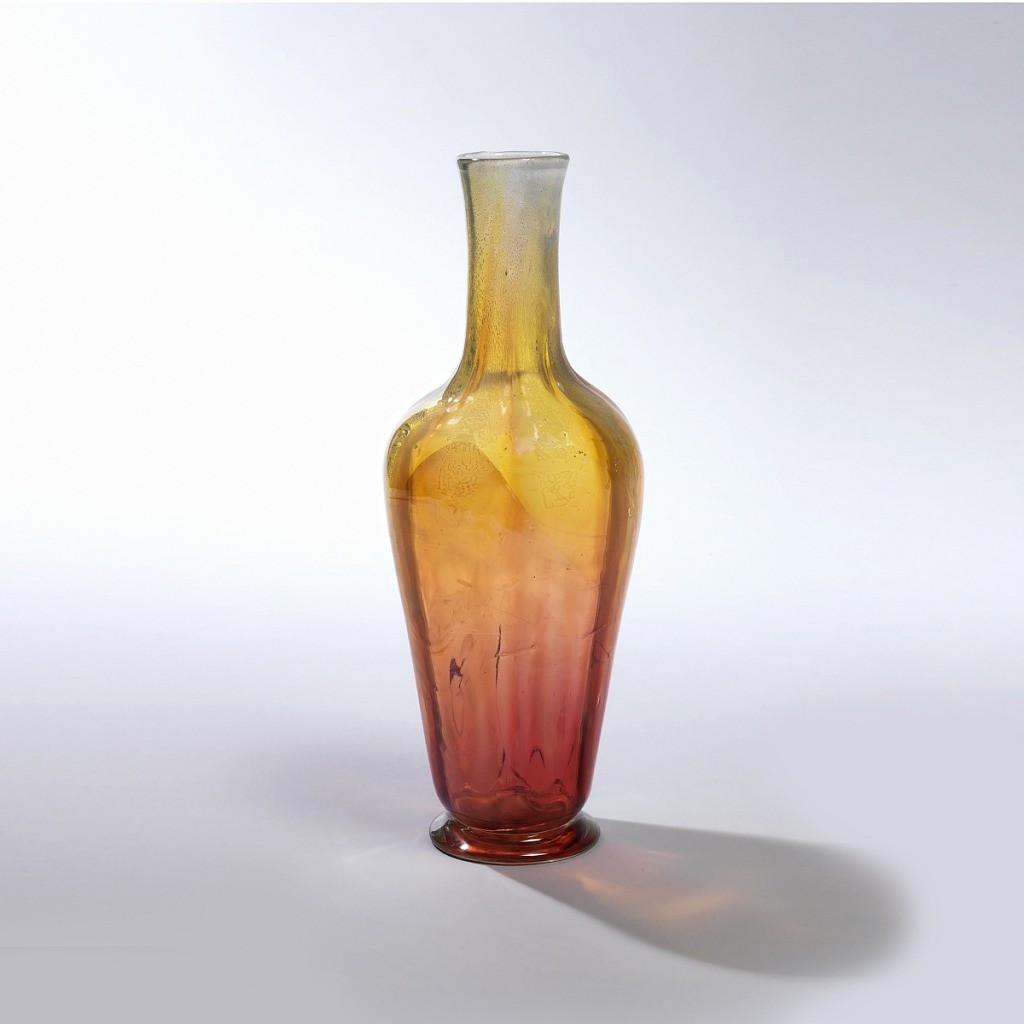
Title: Vase
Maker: Louis Comfort Tiffany, American, 1848–1933
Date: ca. 1900
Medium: Mold-blown Favrile glass
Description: Tall vase with long neck.  Rose colored bottom ascends to yellow glass at top.  Possible chill crack in glass.